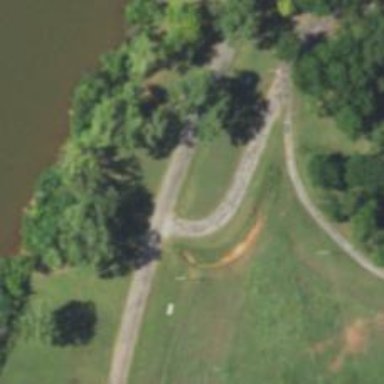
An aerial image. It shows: Disc golf tee area.